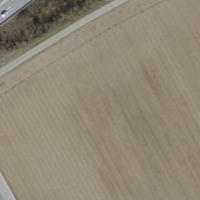
EUNIS habitat code: 52
Species observed at this site:
Medicago sativa